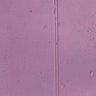
Metastatic tissue present: no